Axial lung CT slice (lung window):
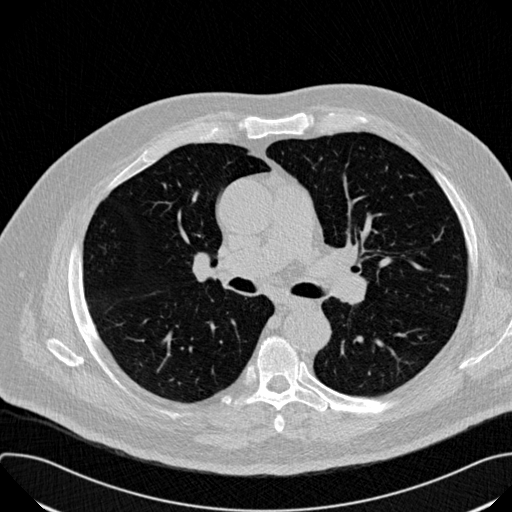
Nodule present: no